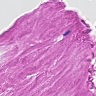
Metastatic tissue present: no